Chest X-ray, AP view. Patient: 11 years old, sex F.
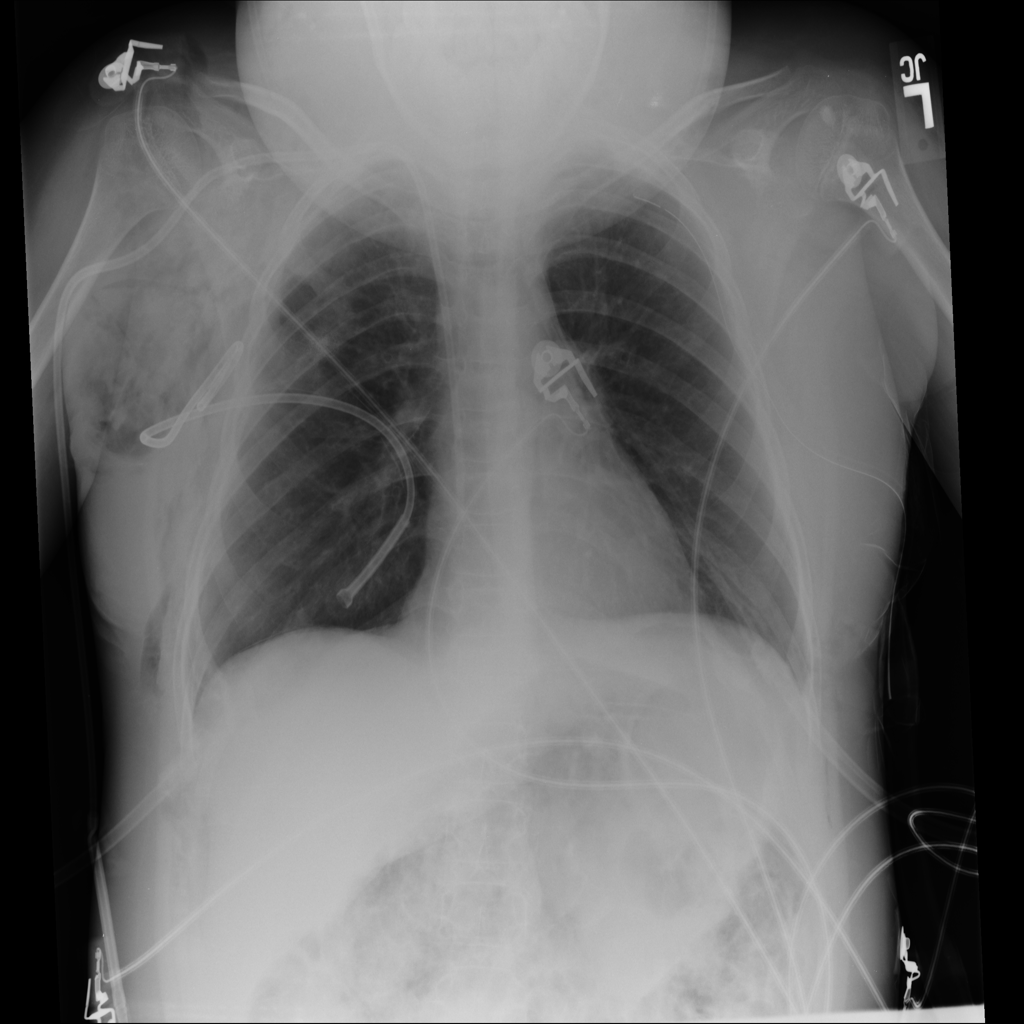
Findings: Emphysema